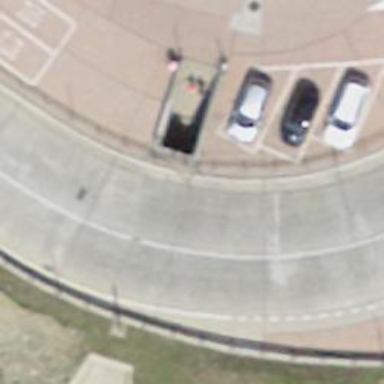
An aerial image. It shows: Set of steps on the road.